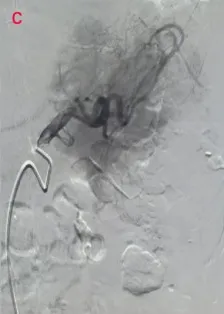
(A-C) Digital subtraction angiography (DSA) examination of the patient. DSA images show splenic embolism in the patient.
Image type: radiology (scintigraphy)